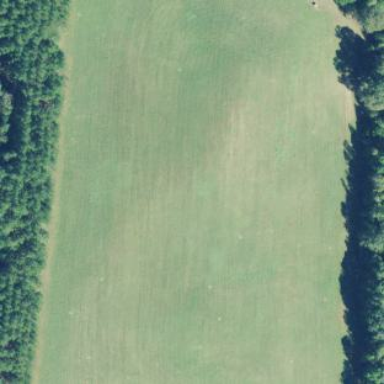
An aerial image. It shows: Agricultural meadow.